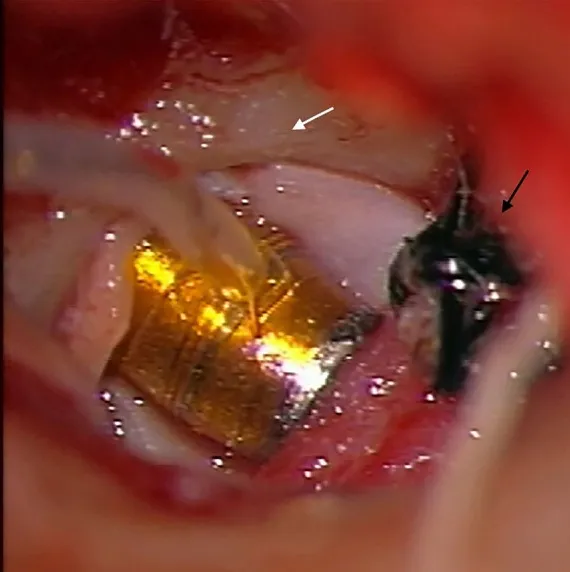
Plugging of the round window with FMT, cartilage, and perichondrium (tragus) (white arrow). These autologous tissues also helped to seal off the floating mass transducer in the round window niche. Intraoperatively hearing evaluation with RW electrocochleography (black arrow).
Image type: medical_photograph (other_medical_photograph)